Question: When I run OpenCV on Xcode that have multiple windows, it shows all windows in the same position (overlap).
Normally I have to drag them all from the Mission Control screen with a mouse.
Does it has a way to make it show one beside another(not overlap)?

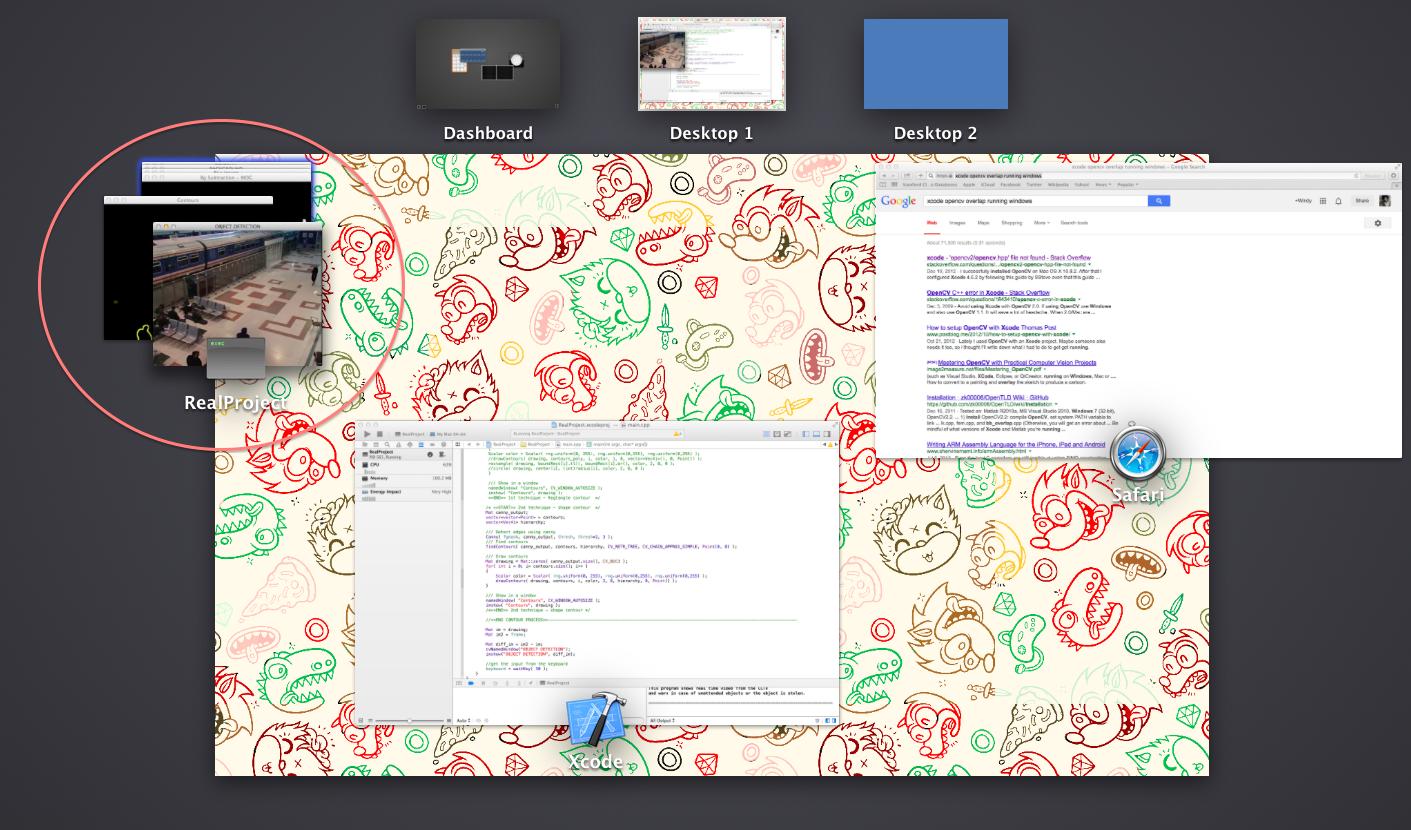
Answer: , there is.
With <URL> you can move a window to a specific position.
> void (const string& , int , int ):
- Window name
- The new x-coordinate of the window
- The new y-coordinate of the window